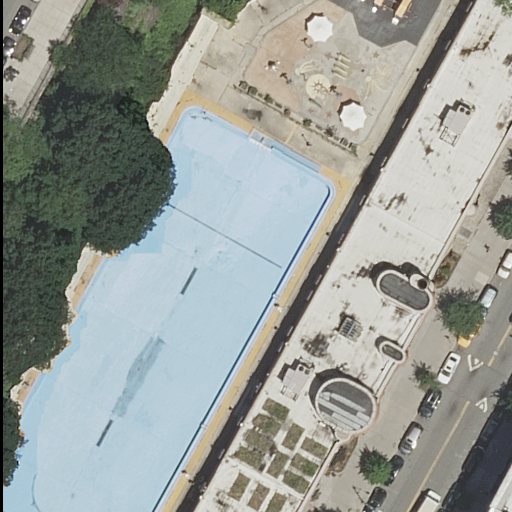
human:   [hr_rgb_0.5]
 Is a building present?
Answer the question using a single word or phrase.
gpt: yes

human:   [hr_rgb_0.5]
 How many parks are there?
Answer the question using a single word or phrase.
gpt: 1

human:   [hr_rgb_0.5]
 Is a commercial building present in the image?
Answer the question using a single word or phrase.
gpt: no

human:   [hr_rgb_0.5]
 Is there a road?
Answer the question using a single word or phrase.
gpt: yes

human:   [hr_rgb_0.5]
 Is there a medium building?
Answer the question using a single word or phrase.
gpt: yes

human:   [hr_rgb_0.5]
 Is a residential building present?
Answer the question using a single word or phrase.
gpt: yes

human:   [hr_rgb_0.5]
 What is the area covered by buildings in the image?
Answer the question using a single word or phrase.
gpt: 797m2

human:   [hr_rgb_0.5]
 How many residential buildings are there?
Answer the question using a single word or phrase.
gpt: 3

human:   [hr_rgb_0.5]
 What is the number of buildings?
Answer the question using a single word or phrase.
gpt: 3

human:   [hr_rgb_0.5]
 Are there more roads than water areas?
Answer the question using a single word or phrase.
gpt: yes

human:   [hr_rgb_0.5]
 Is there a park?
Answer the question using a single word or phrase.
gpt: yes

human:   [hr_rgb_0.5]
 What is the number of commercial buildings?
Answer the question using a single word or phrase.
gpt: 0

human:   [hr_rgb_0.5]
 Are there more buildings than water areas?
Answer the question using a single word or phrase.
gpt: yes

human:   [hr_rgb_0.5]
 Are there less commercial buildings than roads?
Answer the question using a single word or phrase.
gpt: yes

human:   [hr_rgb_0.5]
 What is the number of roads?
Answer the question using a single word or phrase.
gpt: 2

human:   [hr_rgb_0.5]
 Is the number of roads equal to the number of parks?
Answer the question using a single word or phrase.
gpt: no

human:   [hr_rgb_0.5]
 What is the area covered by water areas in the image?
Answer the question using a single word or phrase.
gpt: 2845m2

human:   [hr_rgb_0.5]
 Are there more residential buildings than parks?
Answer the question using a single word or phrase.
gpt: yes

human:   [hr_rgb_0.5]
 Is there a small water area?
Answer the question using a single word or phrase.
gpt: no

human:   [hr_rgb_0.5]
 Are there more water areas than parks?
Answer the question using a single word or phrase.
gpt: no

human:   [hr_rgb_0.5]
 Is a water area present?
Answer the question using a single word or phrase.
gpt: yes

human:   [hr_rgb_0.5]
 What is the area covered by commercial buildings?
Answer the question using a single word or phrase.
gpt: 0m2

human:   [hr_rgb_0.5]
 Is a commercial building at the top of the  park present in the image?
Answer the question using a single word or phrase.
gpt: no

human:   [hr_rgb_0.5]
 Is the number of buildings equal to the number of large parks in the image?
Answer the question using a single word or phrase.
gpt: no

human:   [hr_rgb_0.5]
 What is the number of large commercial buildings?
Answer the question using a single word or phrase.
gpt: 0

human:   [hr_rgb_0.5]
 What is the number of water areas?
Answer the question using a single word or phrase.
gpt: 1

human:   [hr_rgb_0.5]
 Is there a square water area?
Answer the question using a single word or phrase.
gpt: no

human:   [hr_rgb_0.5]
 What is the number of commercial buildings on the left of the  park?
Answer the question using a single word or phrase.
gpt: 0

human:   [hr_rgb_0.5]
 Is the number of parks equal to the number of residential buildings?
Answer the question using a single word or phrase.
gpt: no

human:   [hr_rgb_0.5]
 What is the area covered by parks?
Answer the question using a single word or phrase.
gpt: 3997m2

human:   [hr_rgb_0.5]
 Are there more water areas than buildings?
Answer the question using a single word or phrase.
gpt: no

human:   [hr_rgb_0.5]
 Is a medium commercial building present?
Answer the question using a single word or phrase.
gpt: no

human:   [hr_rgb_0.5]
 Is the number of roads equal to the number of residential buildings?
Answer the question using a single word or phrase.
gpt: no

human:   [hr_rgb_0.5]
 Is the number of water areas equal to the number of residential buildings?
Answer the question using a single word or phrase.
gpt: no

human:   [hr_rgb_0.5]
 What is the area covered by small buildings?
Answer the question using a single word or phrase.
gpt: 82m2

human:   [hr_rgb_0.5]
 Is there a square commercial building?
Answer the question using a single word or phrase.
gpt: no

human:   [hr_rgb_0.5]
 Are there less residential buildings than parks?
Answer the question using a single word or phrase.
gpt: no

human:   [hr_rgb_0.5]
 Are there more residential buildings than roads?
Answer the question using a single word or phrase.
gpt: yes

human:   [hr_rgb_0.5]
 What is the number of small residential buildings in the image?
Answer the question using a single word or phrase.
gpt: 1

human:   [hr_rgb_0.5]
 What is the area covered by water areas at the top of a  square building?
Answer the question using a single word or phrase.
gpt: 0m2

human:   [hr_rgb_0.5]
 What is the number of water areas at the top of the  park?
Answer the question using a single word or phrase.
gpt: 1

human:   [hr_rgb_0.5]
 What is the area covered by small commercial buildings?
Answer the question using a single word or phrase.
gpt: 0m2

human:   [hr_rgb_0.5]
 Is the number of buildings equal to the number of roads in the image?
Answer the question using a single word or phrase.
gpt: no

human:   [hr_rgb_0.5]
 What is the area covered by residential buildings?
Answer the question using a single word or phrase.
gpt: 797m2

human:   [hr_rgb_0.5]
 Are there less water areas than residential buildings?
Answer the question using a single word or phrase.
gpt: yes

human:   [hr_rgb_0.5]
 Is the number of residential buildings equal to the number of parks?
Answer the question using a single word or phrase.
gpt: no

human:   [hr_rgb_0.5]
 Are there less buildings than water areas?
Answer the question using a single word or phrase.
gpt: no

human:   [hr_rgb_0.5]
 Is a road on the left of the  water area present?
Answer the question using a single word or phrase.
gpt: yes

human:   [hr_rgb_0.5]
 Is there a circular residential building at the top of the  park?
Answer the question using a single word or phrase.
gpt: no

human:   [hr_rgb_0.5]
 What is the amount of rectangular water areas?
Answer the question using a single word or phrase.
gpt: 1

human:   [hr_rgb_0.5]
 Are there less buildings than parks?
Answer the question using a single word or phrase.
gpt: no

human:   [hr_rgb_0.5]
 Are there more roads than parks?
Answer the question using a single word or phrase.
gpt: yes

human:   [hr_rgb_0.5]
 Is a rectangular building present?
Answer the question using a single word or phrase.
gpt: yes

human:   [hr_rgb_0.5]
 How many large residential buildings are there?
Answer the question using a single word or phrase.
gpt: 1

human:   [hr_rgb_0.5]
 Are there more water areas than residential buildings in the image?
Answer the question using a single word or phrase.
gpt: no

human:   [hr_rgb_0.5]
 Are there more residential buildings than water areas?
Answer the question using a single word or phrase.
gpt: yes

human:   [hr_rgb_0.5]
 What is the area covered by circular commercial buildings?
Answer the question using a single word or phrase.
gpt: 0m2

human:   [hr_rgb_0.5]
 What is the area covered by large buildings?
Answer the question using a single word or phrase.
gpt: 571m2

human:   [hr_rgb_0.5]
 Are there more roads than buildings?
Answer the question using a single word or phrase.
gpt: no

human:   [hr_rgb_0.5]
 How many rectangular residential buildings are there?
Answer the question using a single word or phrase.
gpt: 1

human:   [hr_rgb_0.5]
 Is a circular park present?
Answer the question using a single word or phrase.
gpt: no

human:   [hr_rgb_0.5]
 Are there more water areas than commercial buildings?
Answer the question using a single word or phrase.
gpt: yes

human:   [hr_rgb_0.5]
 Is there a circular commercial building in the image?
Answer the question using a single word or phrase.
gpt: no

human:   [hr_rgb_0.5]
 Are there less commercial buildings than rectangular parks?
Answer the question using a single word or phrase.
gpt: yes